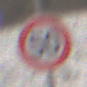
Verkehrszeichen: Geschwindigkeit50
Umgebung: Outdoor, Nature
Tageszeit: Midday
Wetter: Overcast
Licht: Natural
Jahreszeit: Winter
Kontrast: LowContrast